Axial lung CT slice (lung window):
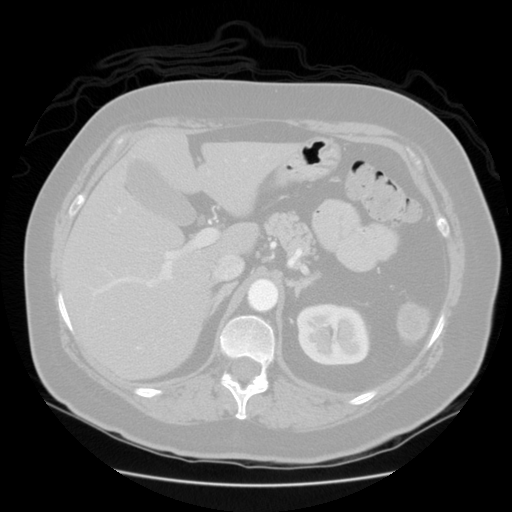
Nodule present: no